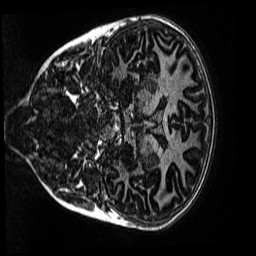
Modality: MP2RAGE
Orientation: coronal
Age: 12
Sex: female
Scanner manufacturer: siemens
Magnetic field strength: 3 T
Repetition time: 4 s
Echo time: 0.00299 s